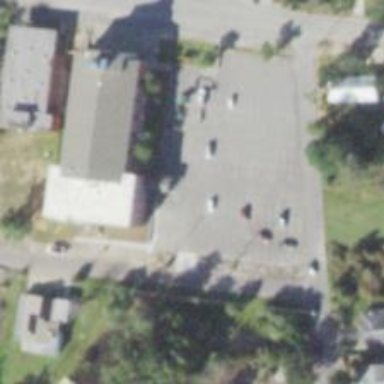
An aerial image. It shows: Parking space is available.